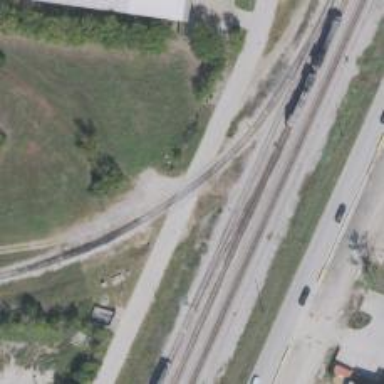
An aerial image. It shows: Railway level crossing.